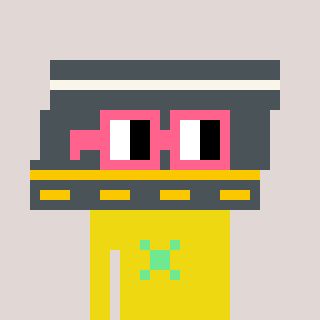
a pixel art character with square pink glasses, a road-shaped head and a yellow-colored body on a warm background